Question: I have a problem with PHPExcel library 1.7.9 creating a xlsx.
Im using fromArray method to fill a MySQL table into an xlsx, when i try to fill any cell with accents, the cell is filled as "FALSE".

This is my code:
'''
$query="SELECT
Caso,
Etq_Amarilla,
Tipo,
Etiqueta,
'EC Sociedad',
ProveedorEscalado,
Proveedor_de_Mantenimiento,
organizativo,
OficinaPeople,
centro,
sociedad,
Tipo_Disp,
Fecha_y_hora_de_creacion,
Fecha_y_hora_de_cierre,
domicilio,
jcentro04,
analitico,
DTDT
from CdM_Diario where Dia='5'";
$datos=$mysqli->query($query);
$objPHPExcel->setActiveSheetIndex(4);
$objPHPExcel->getActiveSheet()->fromArray($cabecera,NULL,"A1");
$cont=2;
while($fila=$datos->fetch_assoc())
{
$objPHPExcel->getActiveSheet()->fromArray($fila,"pepe","A".$cont."");
$cont++;
}
$cont=2;
'''
$mysqli->set_charset('utf8');
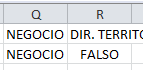
Answer: I know it's quite old, but I came across the same today and 'utf8_encode($row['field'])' worked for me.